Interaction volume radius: 5 \u00c5
Interaction volume height: 20 \u00c5
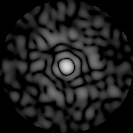
Disorder parameter: 0.8418